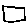
Label: square